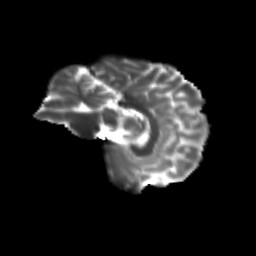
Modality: T2w
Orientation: sagittal
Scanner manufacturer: siemens
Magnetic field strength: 3 T
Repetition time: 9.2 s
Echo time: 0.084 s